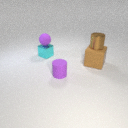
small purple rubber cylinder in front of large brown rubber cube